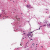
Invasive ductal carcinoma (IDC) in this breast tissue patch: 0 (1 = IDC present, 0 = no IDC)